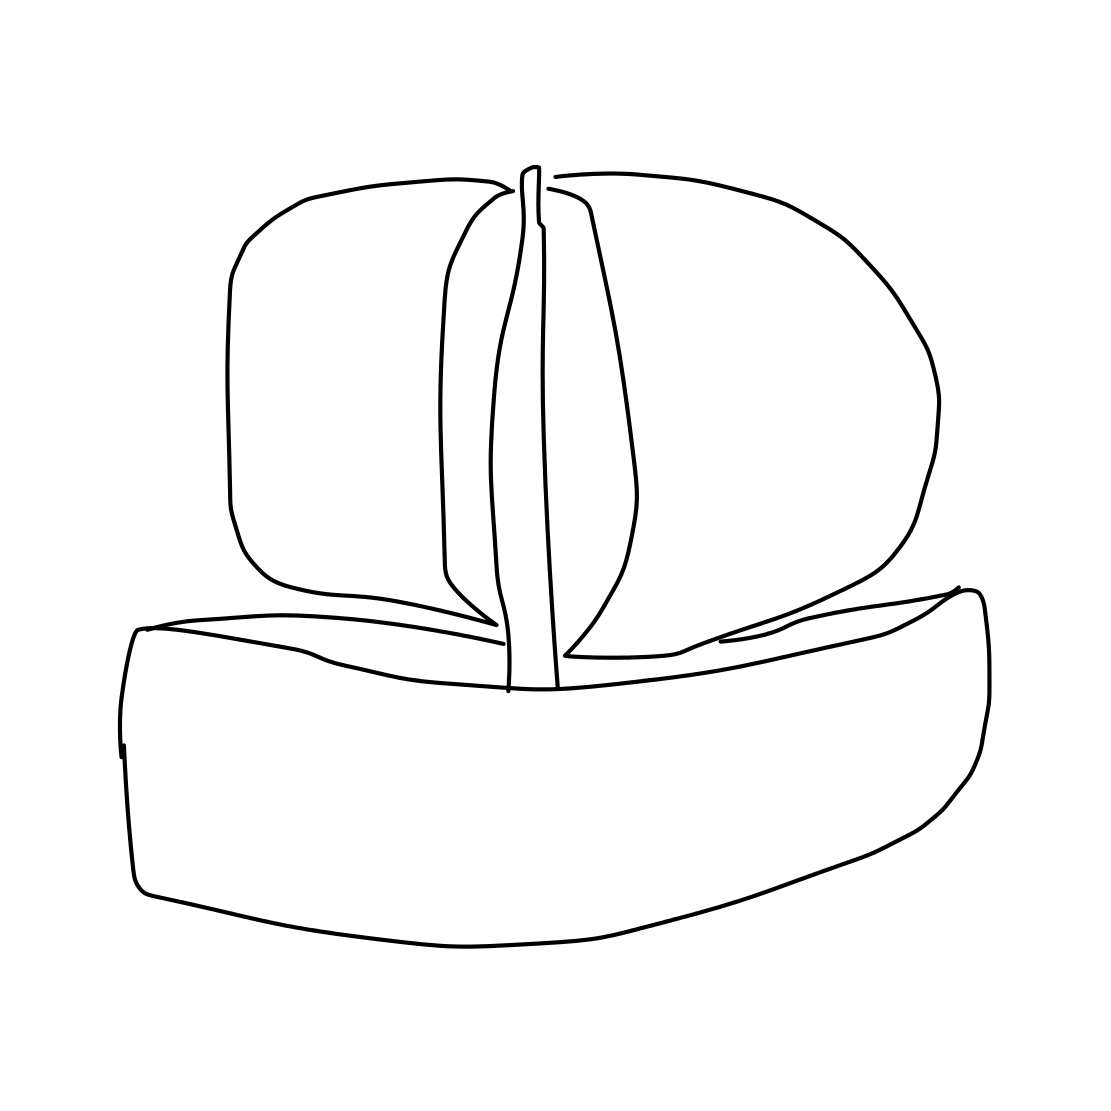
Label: sailboat